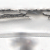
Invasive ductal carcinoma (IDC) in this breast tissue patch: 0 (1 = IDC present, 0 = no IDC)